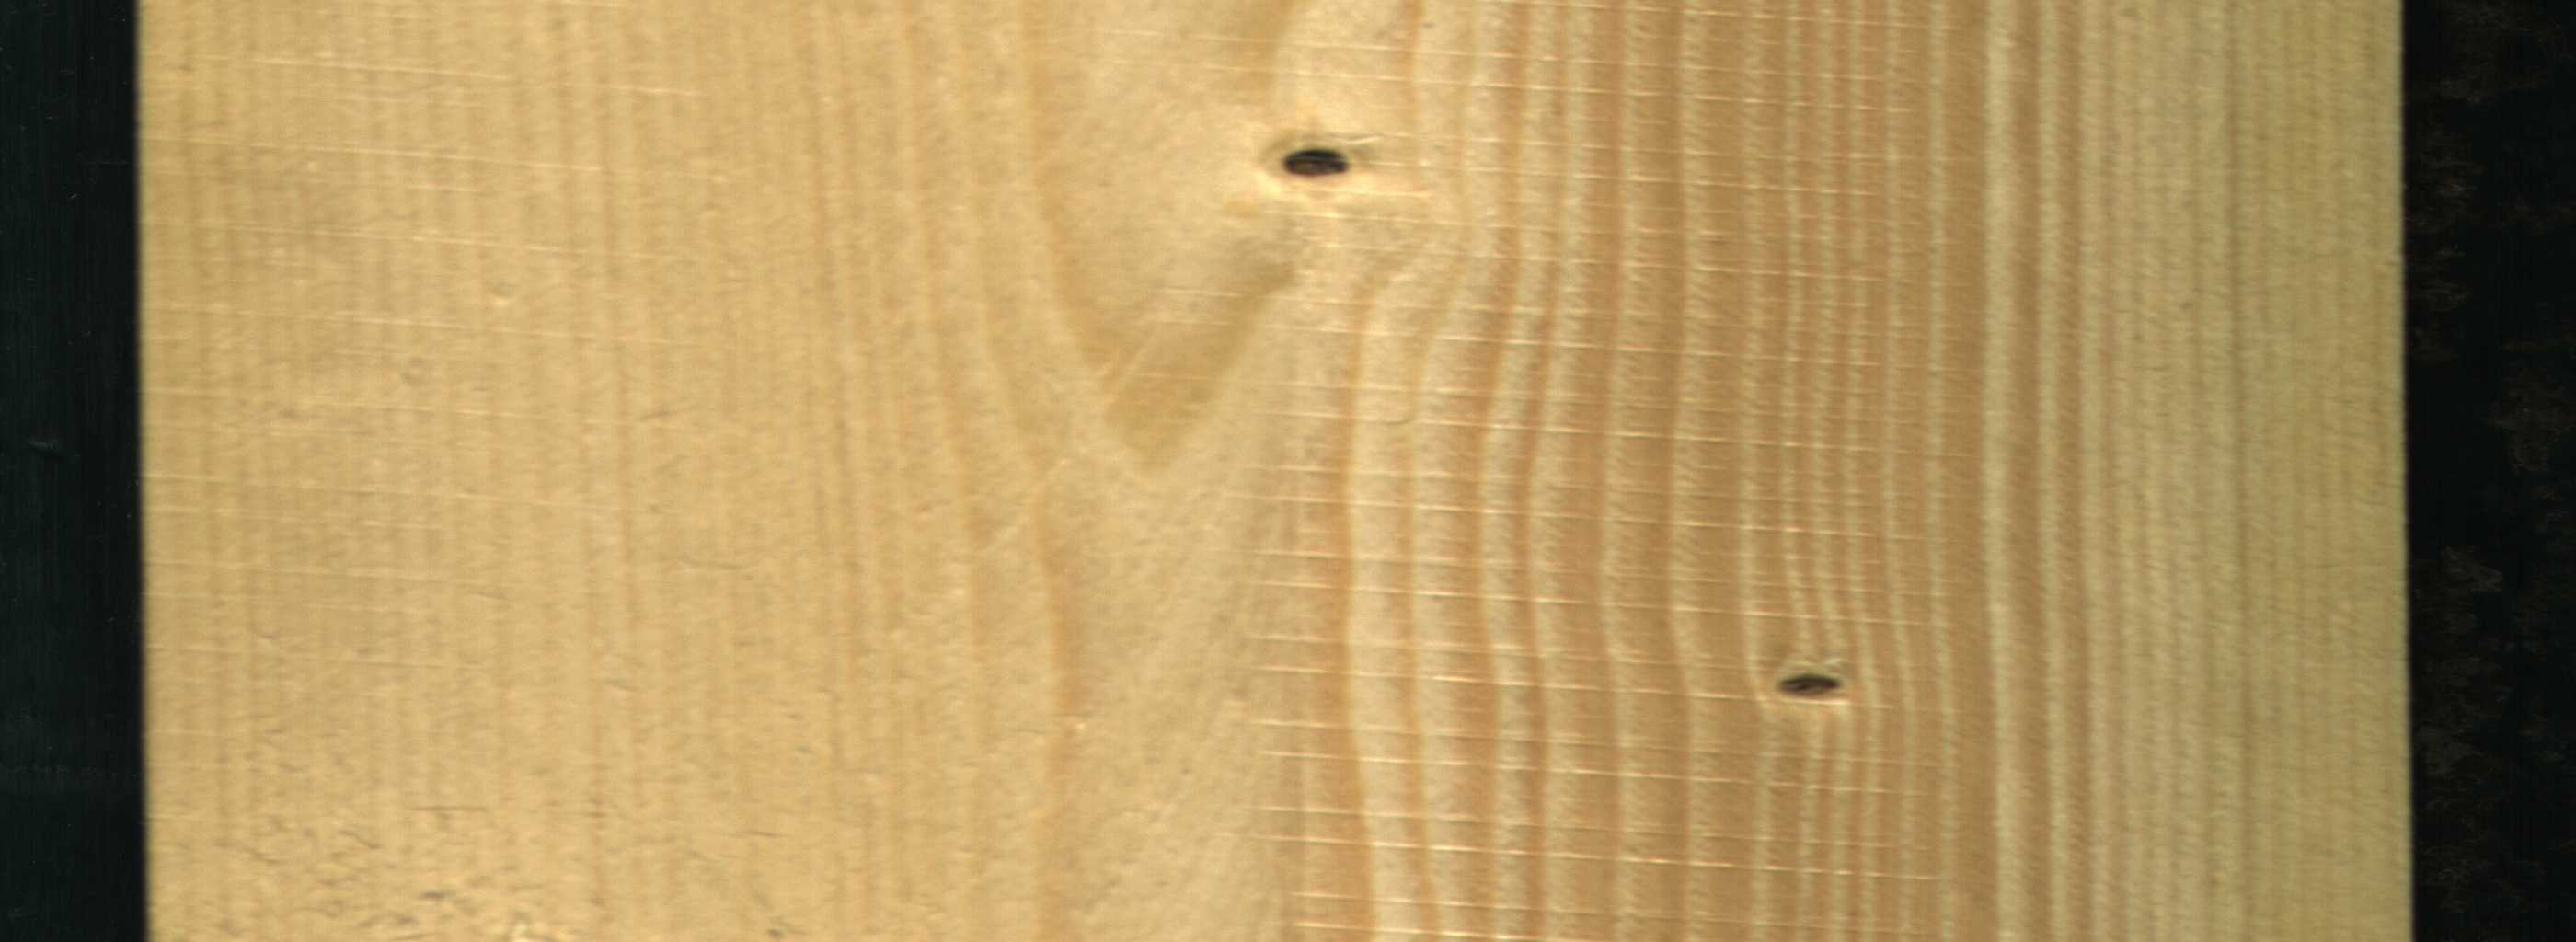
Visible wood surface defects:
Dead_Knot
Dead_Knot